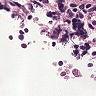
Metastatic tissue present: no